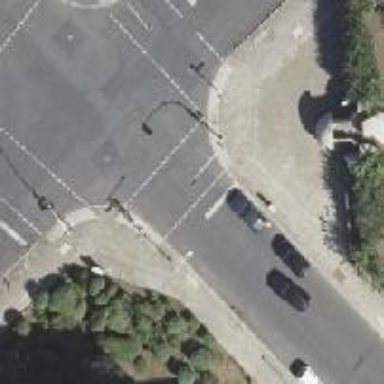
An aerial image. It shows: Road with traffic signals.